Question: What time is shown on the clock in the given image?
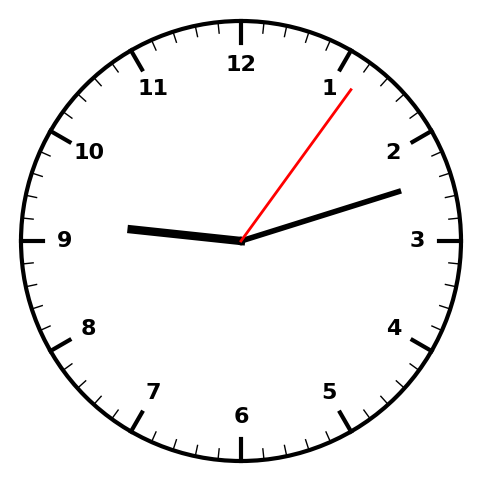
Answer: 09:12:06